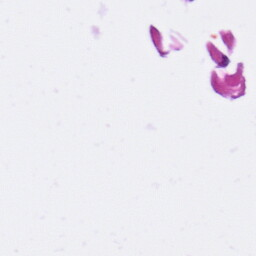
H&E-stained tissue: Pancreatic